Interaction volume radius: 10 \u00c5
Interaction volume height: 30 \u00c5
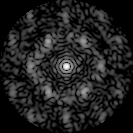
Disorder parameter: 0.6729